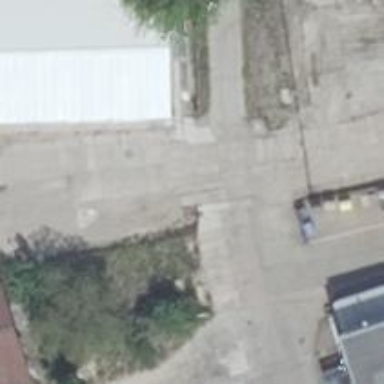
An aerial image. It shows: Unused railway yard.